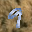
Label: 9